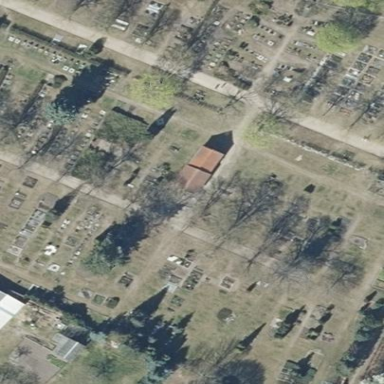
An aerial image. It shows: Cemetery.